Interaction volume radius: 10 \u00c5
Interaction volume height: 15 \u00c5
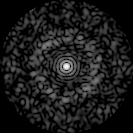
Disorder parameter: 0.8539